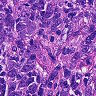
Metastatic tissue present: no